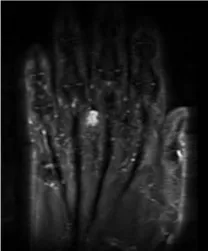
Imaging findings. And short tau inversion recovery images.
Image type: radiology (mri)